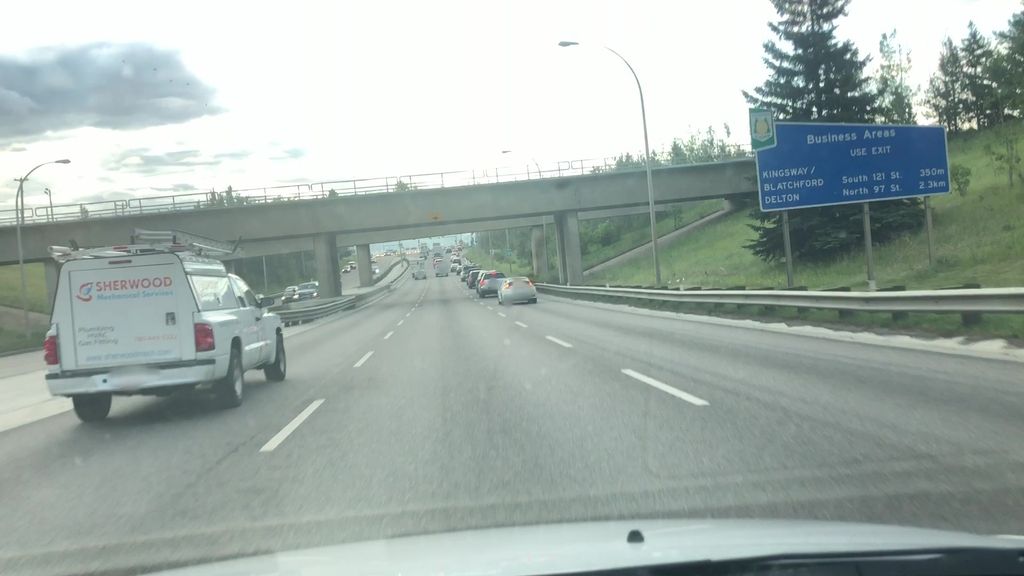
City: edmonton